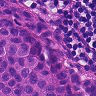
Metastatic tissue present: yes